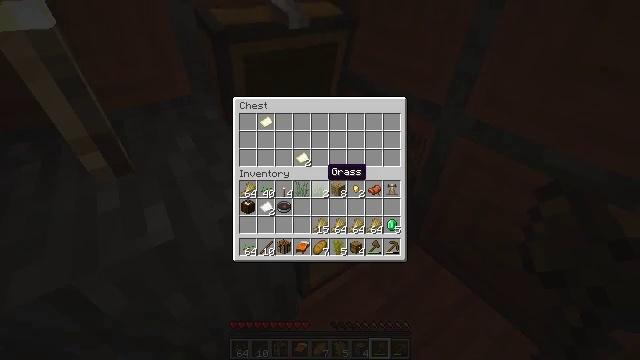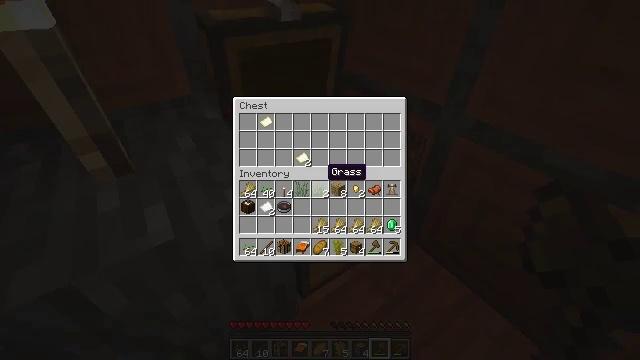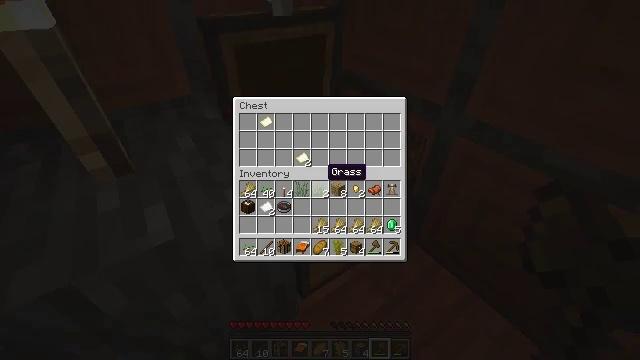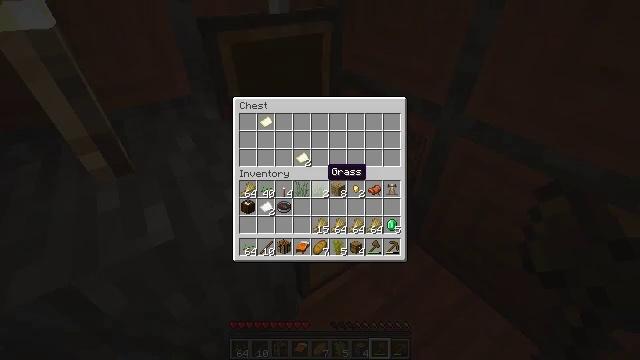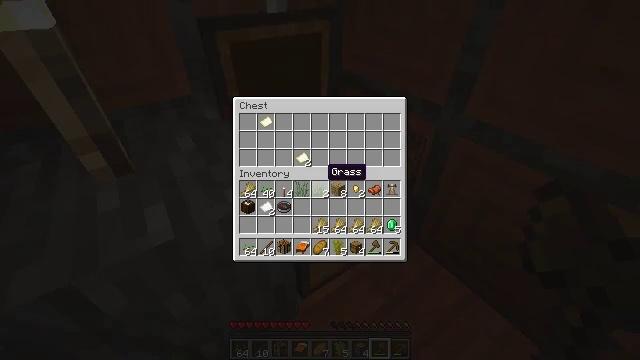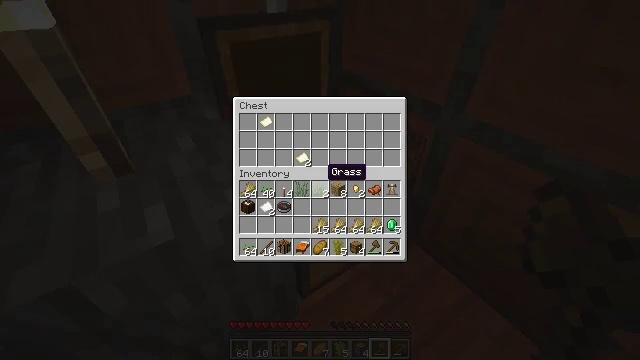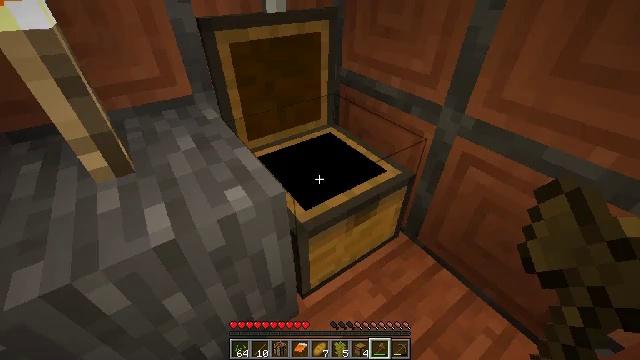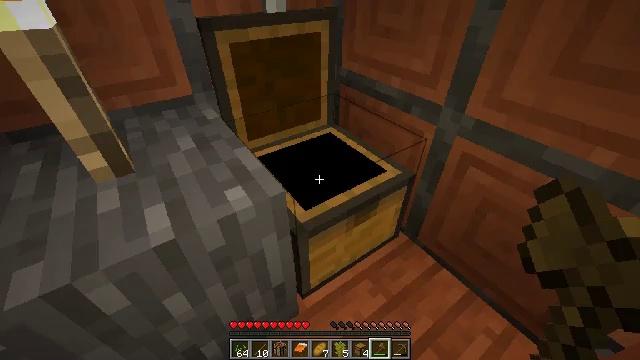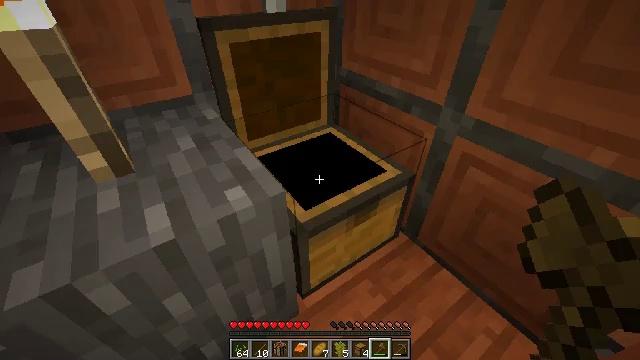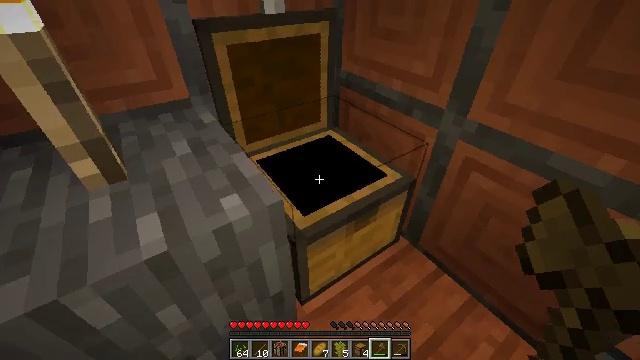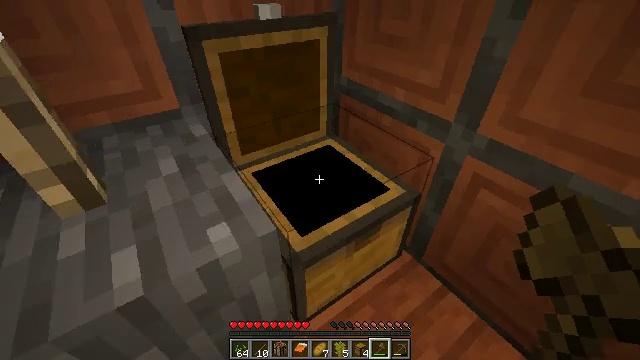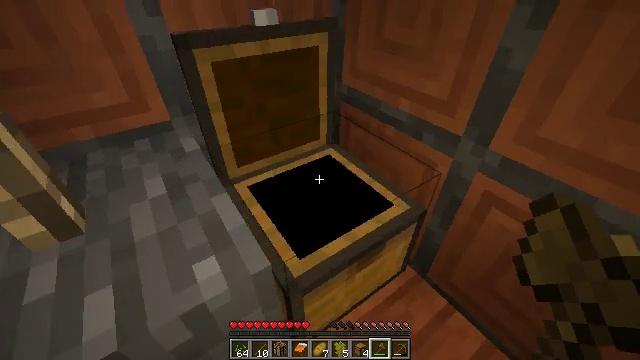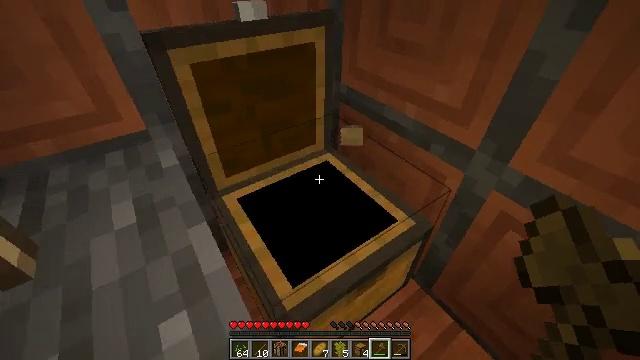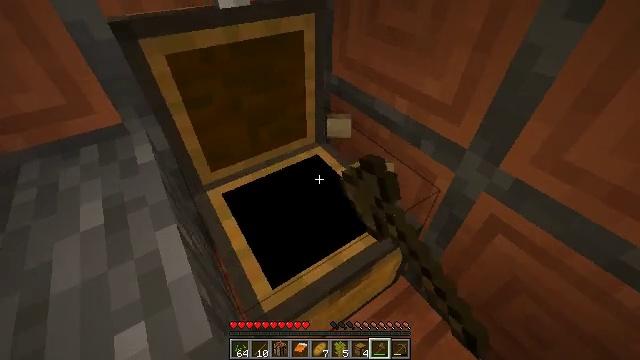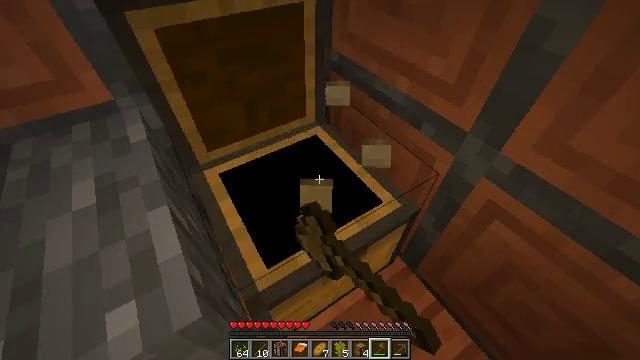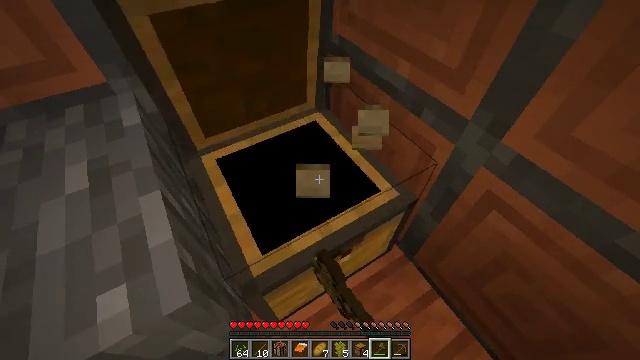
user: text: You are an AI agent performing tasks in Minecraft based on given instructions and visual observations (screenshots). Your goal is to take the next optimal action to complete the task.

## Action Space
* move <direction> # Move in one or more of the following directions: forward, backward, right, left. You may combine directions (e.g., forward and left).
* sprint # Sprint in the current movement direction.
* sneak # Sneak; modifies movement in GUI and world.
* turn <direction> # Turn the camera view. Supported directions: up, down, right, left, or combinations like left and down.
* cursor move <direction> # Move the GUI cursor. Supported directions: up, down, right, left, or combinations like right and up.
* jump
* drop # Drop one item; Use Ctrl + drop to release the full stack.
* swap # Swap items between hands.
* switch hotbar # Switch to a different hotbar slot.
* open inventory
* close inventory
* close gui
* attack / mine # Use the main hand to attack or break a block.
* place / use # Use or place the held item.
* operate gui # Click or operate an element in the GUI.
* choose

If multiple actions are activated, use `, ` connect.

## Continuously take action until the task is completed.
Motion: motion action
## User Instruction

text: Mine the chest to collect it.
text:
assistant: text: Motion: no_op
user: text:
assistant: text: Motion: no_op
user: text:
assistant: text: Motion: no_op
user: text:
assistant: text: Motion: no_op
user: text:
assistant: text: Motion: no_op
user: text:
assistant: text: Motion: close inventory
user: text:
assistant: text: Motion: close inventory
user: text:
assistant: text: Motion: close inventory
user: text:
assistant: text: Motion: move forward, close inventory
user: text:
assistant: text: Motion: move forward
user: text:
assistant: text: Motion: move forward
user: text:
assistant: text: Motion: move forward, turn down, attack / mine
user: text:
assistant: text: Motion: turn left and down, attack / mine
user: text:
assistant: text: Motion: turn left and down, attack / mine
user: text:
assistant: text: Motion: turn left and down, attack / mine
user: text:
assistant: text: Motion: turn down, attack / mine
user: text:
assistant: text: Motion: turn down, attack / mine
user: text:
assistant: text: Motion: attack / mine
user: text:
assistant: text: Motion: attack / mine
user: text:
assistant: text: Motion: attack / mine
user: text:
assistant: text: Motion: attack / mine
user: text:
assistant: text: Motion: attack / mine
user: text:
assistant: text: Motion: attack / mine
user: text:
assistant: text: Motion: attack / mine
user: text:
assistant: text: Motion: attack / mine
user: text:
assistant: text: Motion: attack / mine
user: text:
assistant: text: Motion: attack / mine
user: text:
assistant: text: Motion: attack / mine
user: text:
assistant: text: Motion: attack / mine
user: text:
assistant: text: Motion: attack / mine